Question: I'm having serious problems trying to get my head around 'stat_function' in R's 'ggplot2'. I started off with this trivial example:
'''
ggplot(data.frame(x = c(1, 1e4)), aes(x)) + stat_function(fun = function(x) x)
'''
which works as expected. Unfortunately, when I add log scales for both x and y axes so:
'''
ggplot(data.frame(x = 1:1e4), aes(x)) +
scale_x_log10() +
scale_y_log10() +
stat_function(fun = function(x) x)
'''
I get the following result, which is a pretty nasty violation of the identity function.

Is there something very basic that I'm missing? What is then the correct and least hacky way to plot a function on log scale?
Inspired by the answers I went on and experimented with scales and the 'aesthetics' parameter. I was even more puzzled to find out that I got what I expected using the code below:
'''
ggplot(data.frame(x = 1:1e4, y = 1:1e4), aes(x, y)) +
scale_x_log10() +
scale_y_log10() +
stat_function(fun = function(x) x)
'''
with an apparently unused vector of y values (unused by 'stat_function' that is). Do the axis transformations depend on the availability of data?
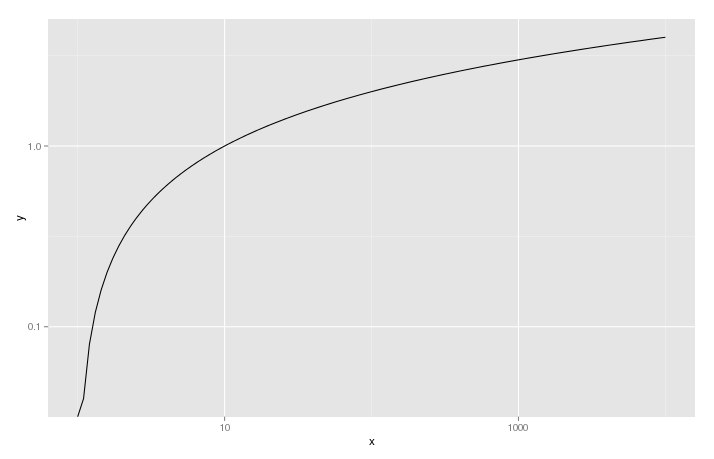
Answer: When you use 'scale_x_log10()' then 'x' values are log transformed, and only then used for calculation of 'y' values with 'stat_function()'. Then 'x' values are backtransformed to original values to make scale. 'y' values remain as calculated from log transformed 'x'. You can check this by plotting values without 'scale_y_log10()'. In plot there is straight line.
'''
ggplot(data.frame(x=1:1e4), aes(x)) +
stat_function(fun = function(x) x) +
scale_x_log10()
'''
If you apply 'scale_y_log10()' you log transform already calculated 'y' values, so curve is plotted.